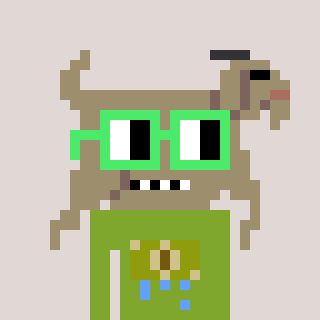
a pixel art character with square light green glasses, a goat-shaped head and a slimegreen-colored body on a warm background